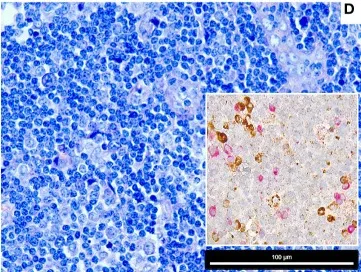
Patient 3, showing extrafollicular B-blasts, and ,plasmablasts, which are polytypic with respect to light chain expression (insert) [C: H&E, 600x,. . Giemsa 600x, insert: immunohistochemistry for Kappa (brown) and Lambda (red) light chains, 650x.
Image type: pathology (immunostaining)